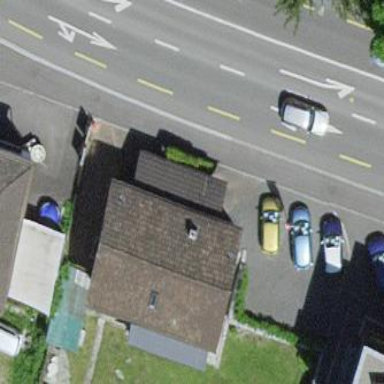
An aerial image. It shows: Detached building.